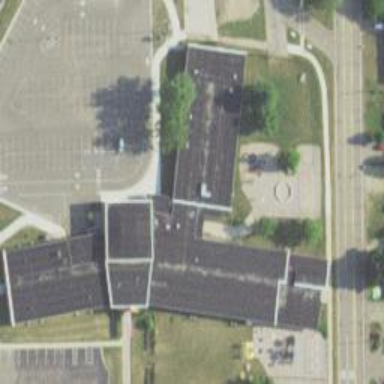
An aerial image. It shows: School.